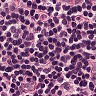
Metastatic tissue present: no